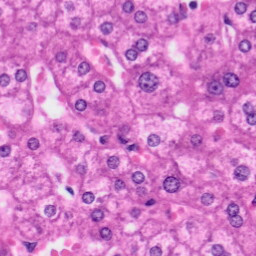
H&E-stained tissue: Liver